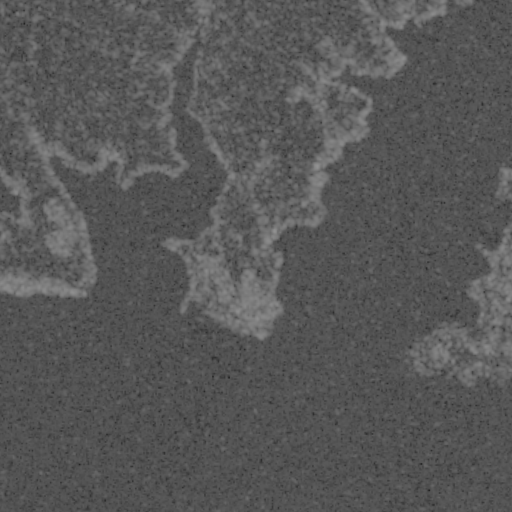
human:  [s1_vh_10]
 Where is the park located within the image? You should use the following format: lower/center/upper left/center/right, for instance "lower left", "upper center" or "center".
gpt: The park is located in the lower right of the image.
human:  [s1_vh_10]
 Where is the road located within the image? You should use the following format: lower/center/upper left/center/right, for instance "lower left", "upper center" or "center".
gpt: The road is located in the lower right of the image.
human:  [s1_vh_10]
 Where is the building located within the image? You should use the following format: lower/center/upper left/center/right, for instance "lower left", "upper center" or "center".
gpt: The building is located in the lower right of the image.
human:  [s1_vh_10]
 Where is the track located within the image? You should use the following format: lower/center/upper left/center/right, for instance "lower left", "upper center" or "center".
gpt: There is no track in the image.

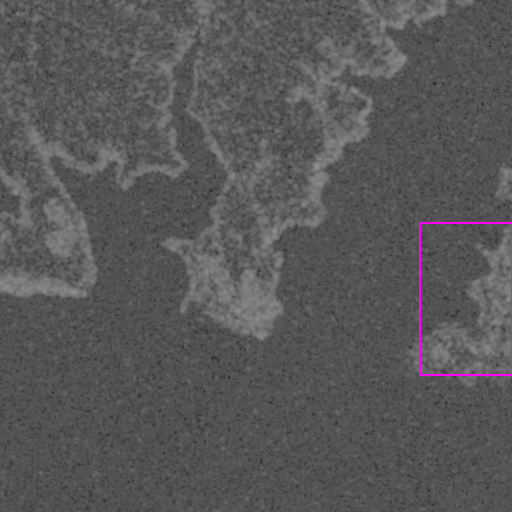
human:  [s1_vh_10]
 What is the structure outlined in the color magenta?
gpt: The structure outlined in magenta is a park.
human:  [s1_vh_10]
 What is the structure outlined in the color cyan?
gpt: There is no cyan outline.